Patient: sex M, age 59
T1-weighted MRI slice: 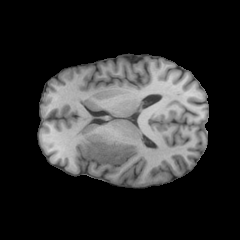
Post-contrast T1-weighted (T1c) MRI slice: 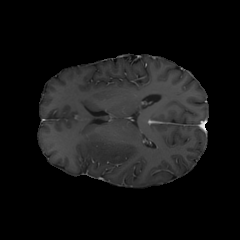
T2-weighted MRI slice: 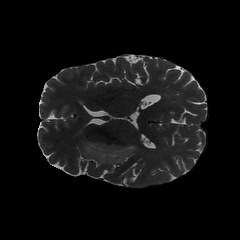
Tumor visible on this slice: yes
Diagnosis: Astrocytoma, IDH-wildtype
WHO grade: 3